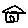
Label: house